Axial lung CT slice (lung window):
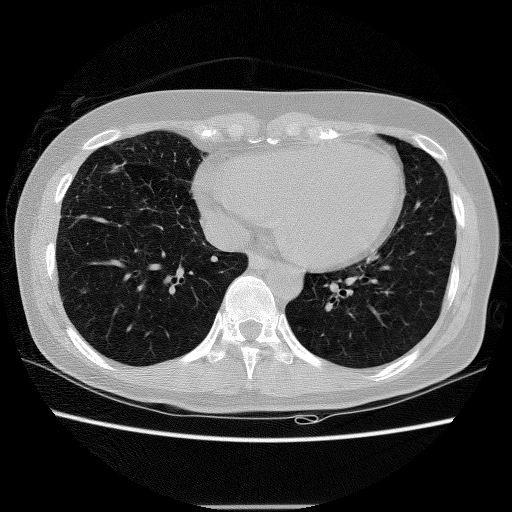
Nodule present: no